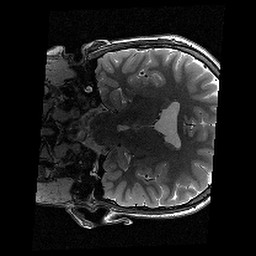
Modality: T2w
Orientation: coronal
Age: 11
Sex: female
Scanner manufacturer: siemens
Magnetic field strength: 3 T
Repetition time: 9.23 s
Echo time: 0.067 s